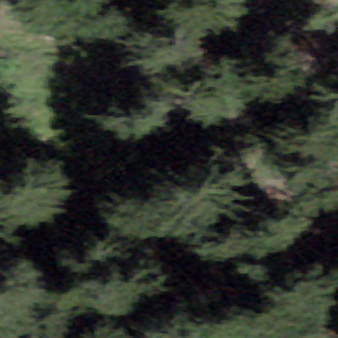
Label: other